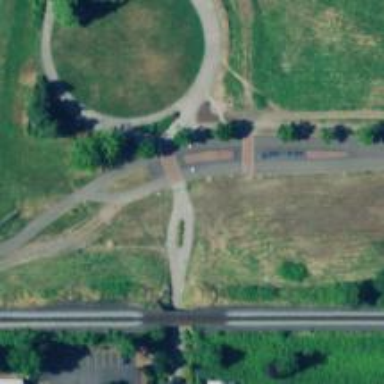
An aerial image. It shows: Cycleway.